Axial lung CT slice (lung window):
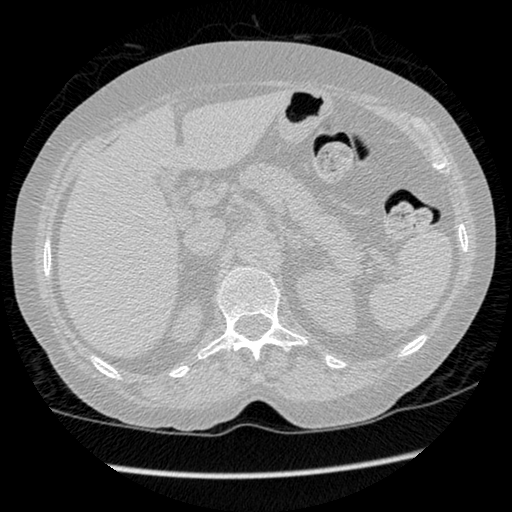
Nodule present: no